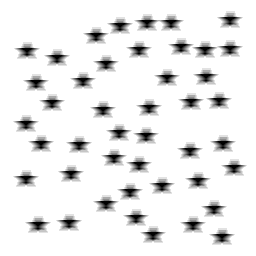
Squares: 0
Triangles: 0
Stars: 44
Total shapes: 44